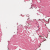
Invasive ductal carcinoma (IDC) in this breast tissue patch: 0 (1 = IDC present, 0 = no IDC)